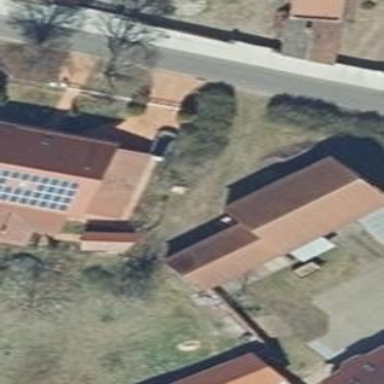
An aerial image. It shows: Simple and straightforward house.